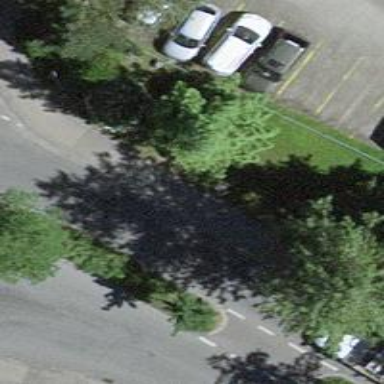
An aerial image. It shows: Bus stop with platform for public transport.